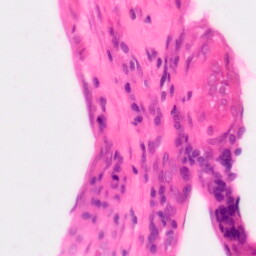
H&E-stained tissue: Colon